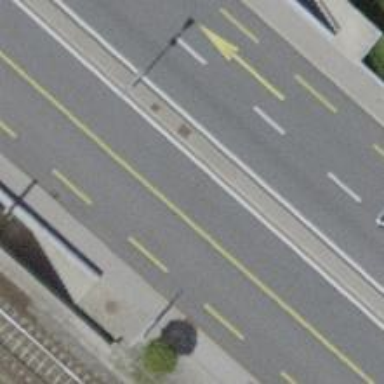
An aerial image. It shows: Asphalt road with primary highway designation. There is bus lane on the right side.